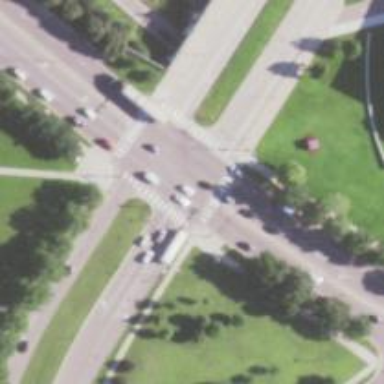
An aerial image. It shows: Zebra crossing on the road.